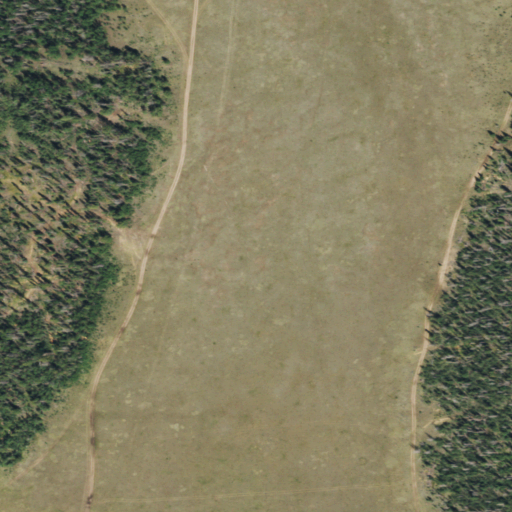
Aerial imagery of plain(s) in Colorado named Long Park containing shrub, evergreen forest, and grassland